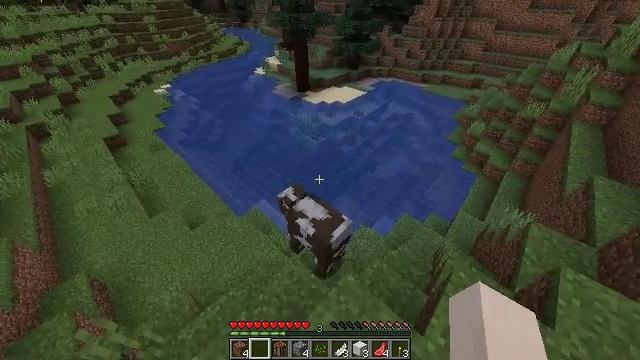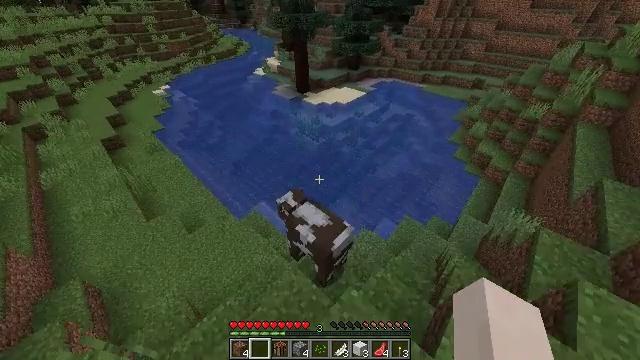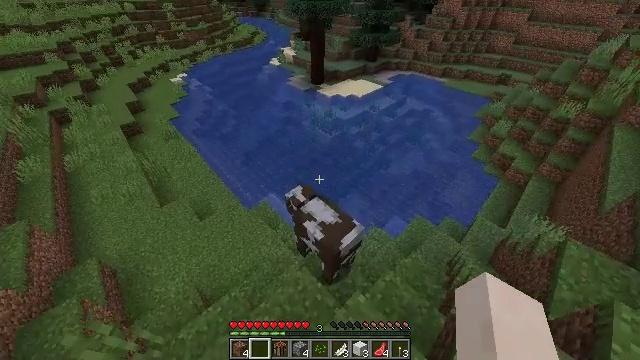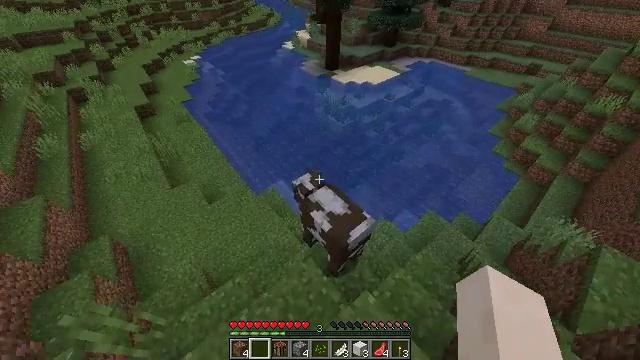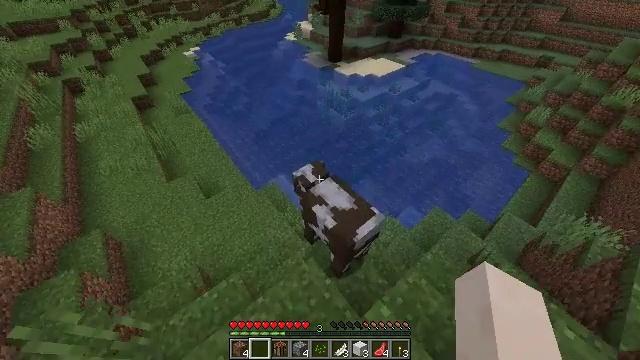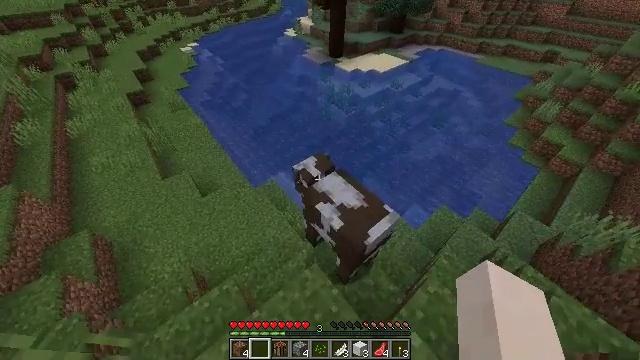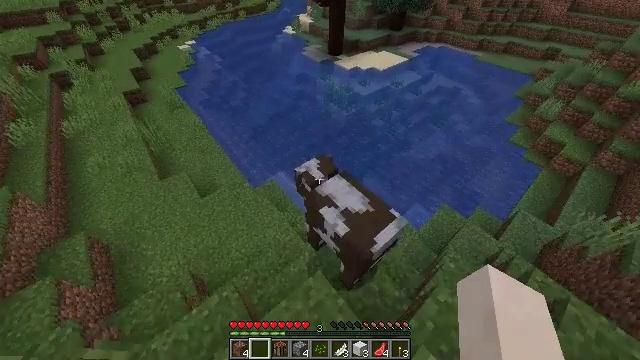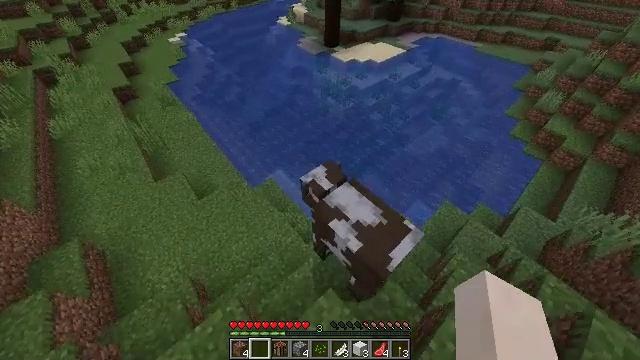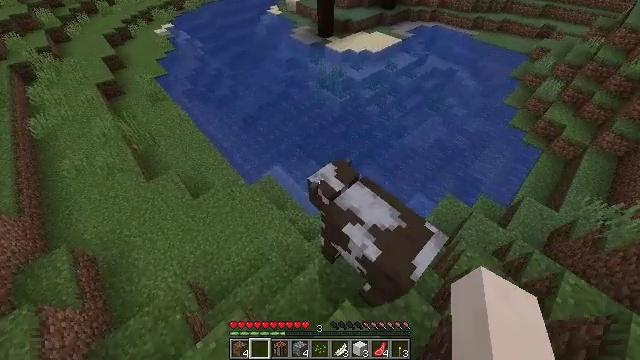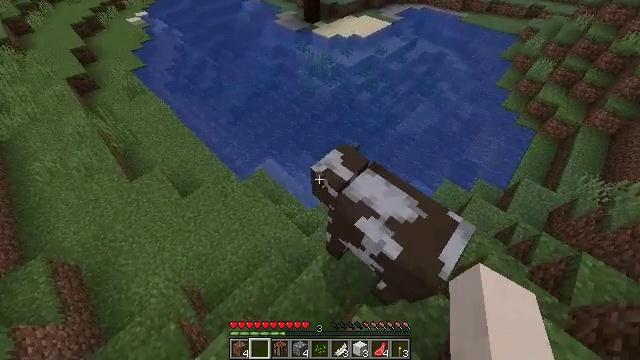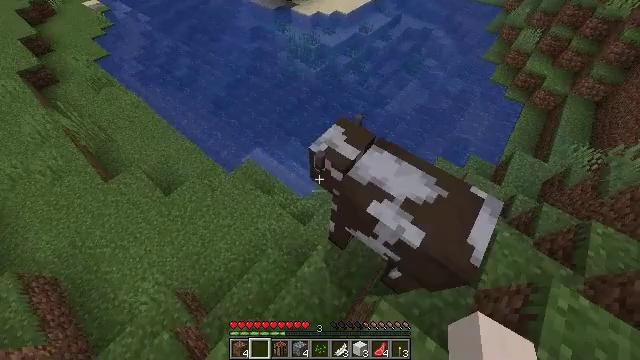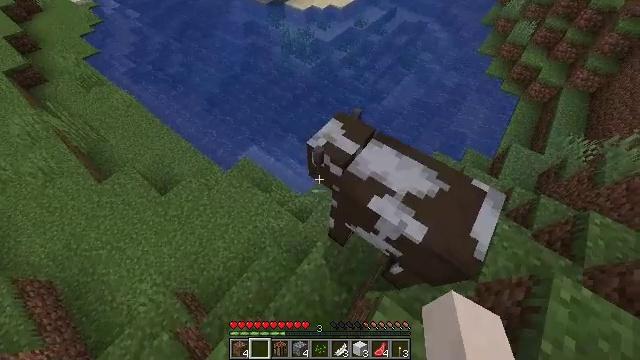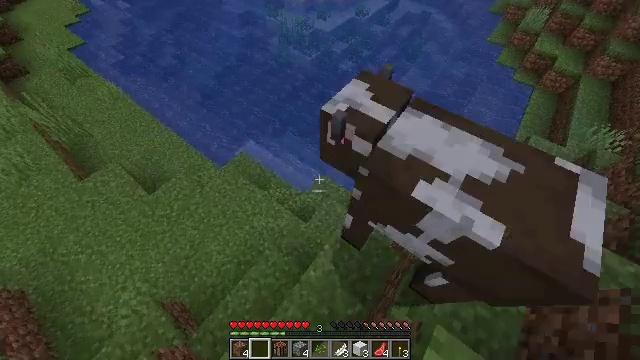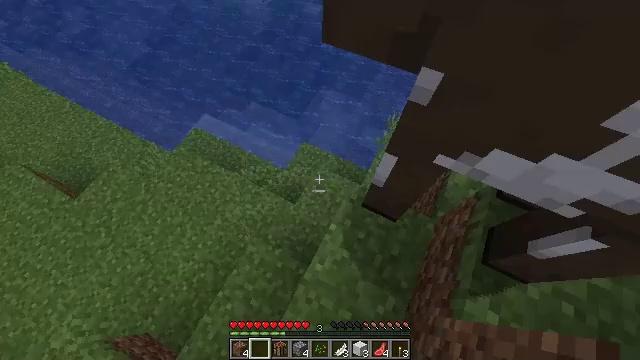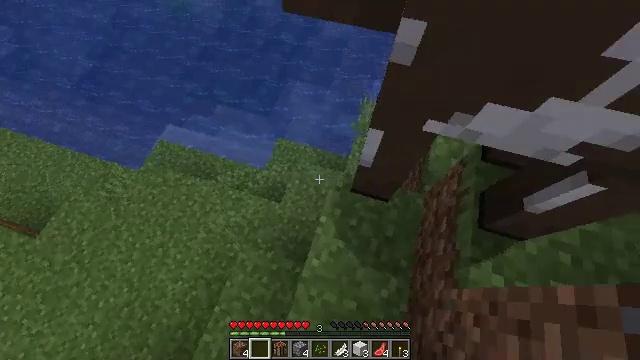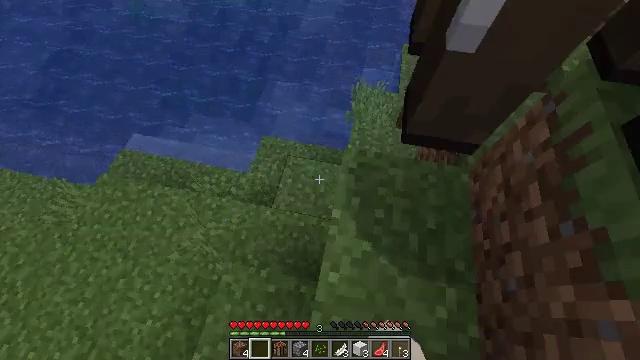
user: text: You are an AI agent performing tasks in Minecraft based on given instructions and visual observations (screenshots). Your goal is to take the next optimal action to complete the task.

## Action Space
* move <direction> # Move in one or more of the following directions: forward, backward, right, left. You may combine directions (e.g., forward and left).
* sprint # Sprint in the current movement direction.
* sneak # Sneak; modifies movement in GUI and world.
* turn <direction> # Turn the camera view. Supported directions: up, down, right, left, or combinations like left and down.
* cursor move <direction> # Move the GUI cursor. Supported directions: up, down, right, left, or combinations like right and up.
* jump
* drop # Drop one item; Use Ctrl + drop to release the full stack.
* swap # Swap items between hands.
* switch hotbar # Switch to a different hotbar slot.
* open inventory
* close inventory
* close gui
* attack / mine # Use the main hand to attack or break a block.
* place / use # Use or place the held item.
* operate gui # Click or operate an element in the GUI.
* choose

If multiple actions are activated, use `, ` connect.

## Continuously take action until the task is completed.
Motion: motion action
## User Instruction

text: Hunt animals.
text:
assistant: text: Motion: move forward
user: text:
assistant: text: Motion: move forward and move left, turn left and down
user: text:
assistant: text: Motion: move forward and move left, turn left and down
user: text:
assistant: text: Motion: move forward and move left, turn down
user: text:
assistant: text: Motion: move forward and move left
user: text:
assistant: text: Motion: move forward and move left
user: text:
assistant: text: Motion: move forward and move left, turn right and down
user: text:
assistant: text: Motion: move forward and move left, turn right and down
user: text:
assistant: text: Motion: move forward, turn right and down
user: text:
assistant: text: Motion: move forward, turn right and down, attack / mine
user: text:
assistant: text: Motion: turn right, attack / mine
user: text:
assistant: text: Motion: attack / mine
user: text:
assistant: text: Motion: turn right and down, attack / mine
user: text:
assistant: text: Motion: turn right and down
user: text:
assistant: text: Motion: turn right and up
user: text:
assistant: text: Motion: turn right and up
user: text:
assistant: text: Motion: move left, turn right and up
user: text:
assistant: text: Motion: move left, turn right and up
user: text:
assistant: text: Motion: move left, turn right and up
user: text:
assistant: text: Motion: move left, turn right and up
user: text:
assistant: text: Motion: move left, turn right and up
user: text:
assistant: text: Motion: move left, turn right and up
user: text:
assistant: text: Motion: move left, turn right and up
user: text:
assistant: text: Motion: turn right and up
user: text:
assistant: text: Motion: turn right and up
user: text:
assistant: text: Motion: turn right and up
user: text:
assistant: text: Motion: turn right and up
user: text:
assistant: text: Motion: turn right and up
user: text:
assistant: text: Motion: turn right and up
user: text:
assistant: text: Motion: turn right and up